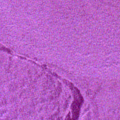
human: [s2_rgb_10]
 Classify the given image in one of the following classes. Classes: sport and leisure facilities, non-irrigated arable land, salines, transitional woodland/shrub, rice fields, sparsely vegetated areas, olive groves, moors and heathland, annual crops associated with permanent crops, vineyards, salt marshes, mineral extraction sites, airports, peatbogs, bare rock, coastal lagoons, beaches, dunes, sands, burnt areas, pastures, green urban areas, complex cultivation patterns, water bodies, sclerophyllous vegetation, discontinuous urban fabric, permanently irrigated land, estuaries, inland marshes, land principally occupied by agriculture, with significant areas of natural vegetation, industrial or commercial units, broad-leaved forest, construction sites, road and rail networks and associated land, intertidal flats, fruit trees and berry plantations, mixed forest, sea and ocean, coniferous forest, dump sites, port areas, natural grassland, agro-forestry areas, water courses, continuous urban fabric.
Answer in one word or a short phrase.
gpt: sea and ocean